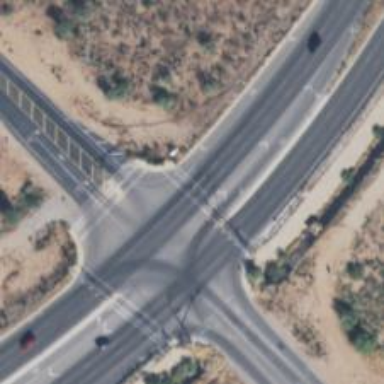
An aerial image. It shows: Marked crossing on footway.